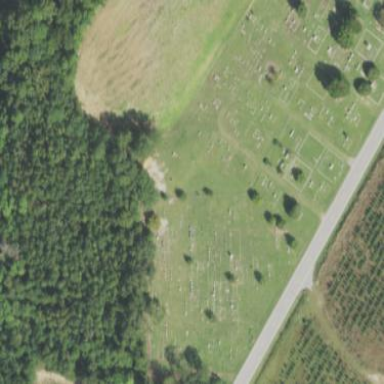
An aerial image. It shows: Cemetery.